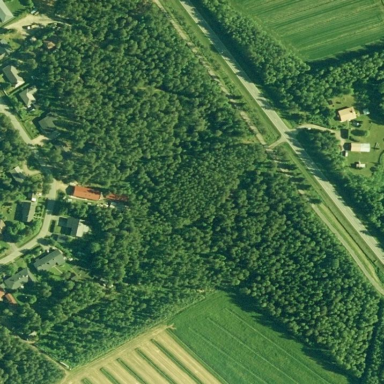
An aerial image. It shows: Forest area.